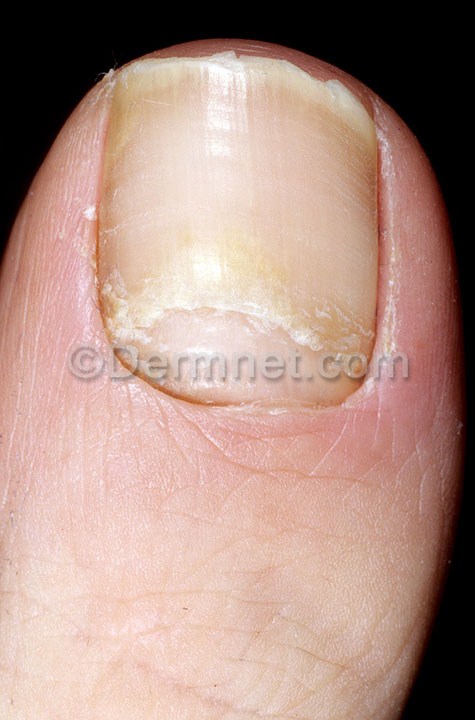
Disease: Nail Fungus and other Nail Disease